Question: I made a simple guessing game for practice. The program is functioning without an error but the output given is a wrong value.
Here is the code:
'''
import random
welcome_phrase = "Hi there. What's your name?"
print("{:s}".format(welcome_phrase))
user_name = input("Name: ")
print("Hey {:s}, I am Crash. Let's play a game. I am thinking of a number between 1 and 20. Can you guess the number?".format(user_name))
attempts = 5
secret_num = random.randint(1,20)
for attempt in range (attempts):
guess = int(input("Guess the number: "))
if guess > secret_num:
print("Your guess is higher than the number. Try again")
elif guess < secret_num:
print("Your guess is lower than the number. Try again.")
else:
print("Well done! {:d} is the right number.".format(guess))
print("It took you {:d} attempts.".format(attempt))
break
if guess != secret_num:
print("Sorry, you have used up all your chances.")
print("The number was {:d}".format(secret_num))
'''
And here is the output:

As you can see in the image above, even though it is clear that 3 attempts were made to guess the right number, Python only counted 2 attempts. Will anyone please let me know how to solve this?
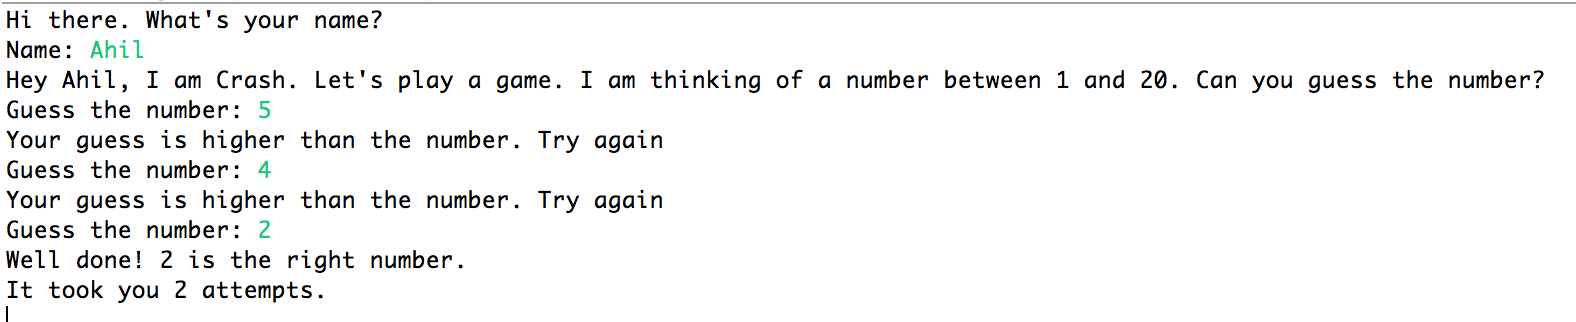
Answer: You can change
'''
for attempt in range (attempts):
'''
to
'''
for attempt in range (1,attempts+1):
'''
to solve this, as range starts from 0.